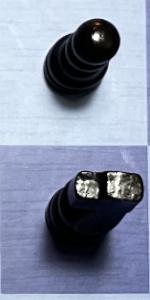
Label: Knight_Black